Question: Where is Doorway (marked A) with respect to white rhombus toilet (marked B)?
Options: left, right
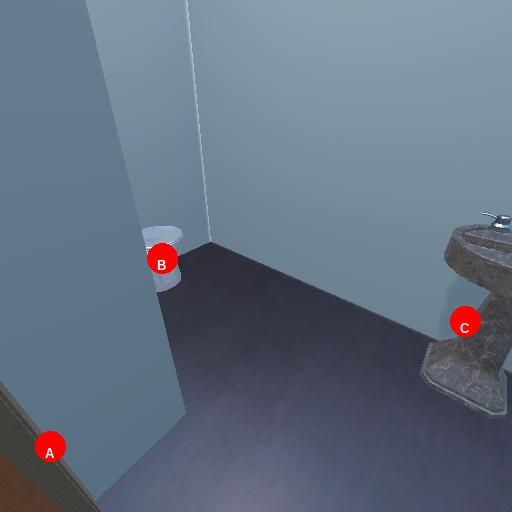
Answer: left